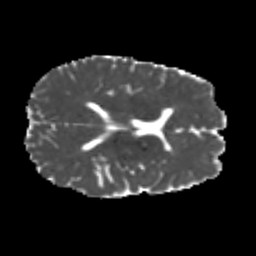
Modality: MD
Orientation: axial
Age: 20
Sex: male
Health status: healthy
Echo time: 0.074 s